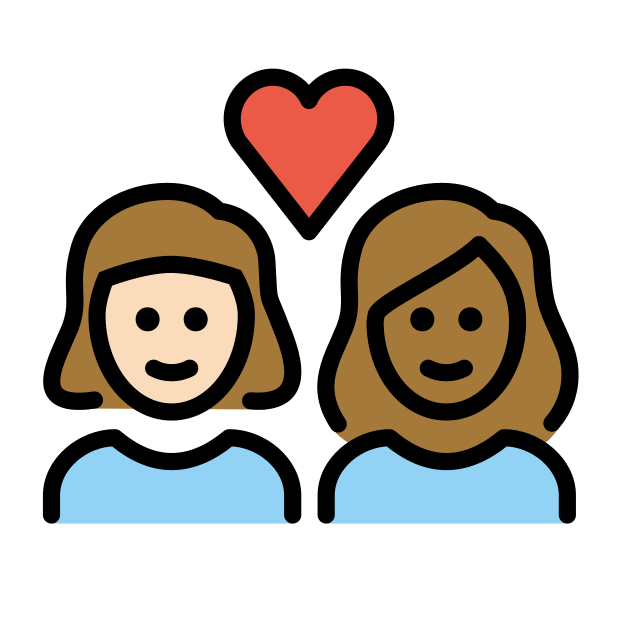
couple with heart: woman, woman, light skin tone, medium-dark skin tone